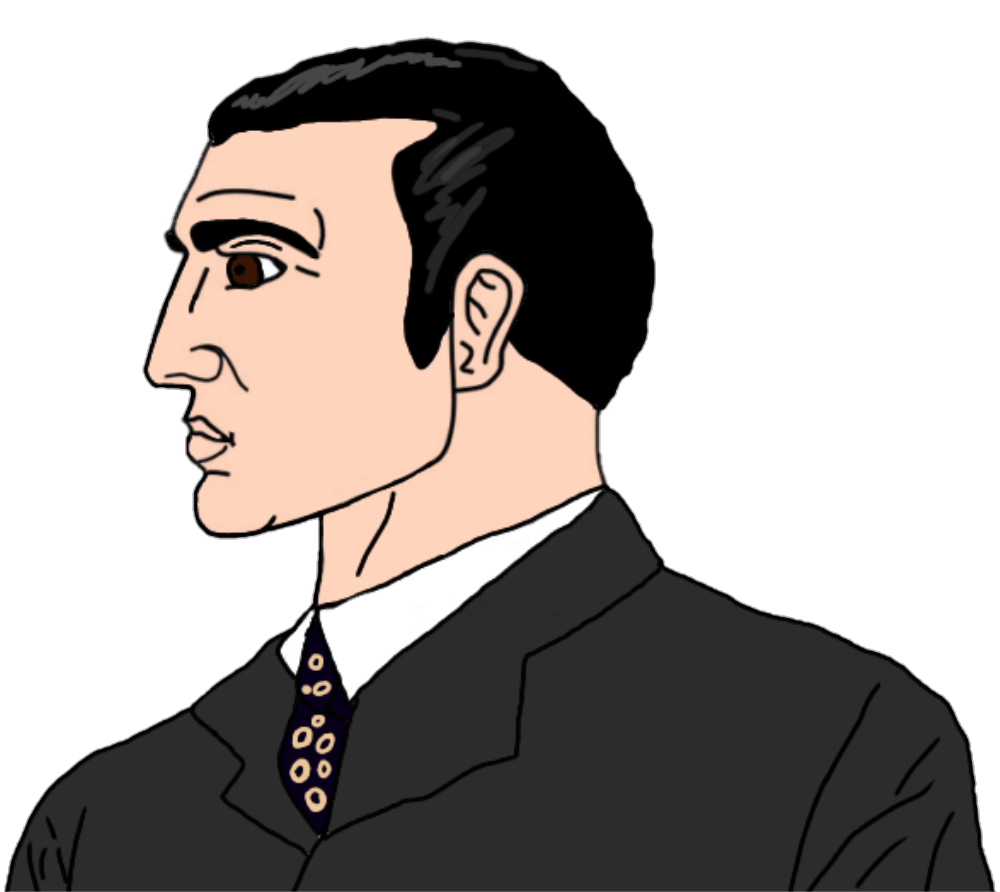
Label: 4_Yes_Chad